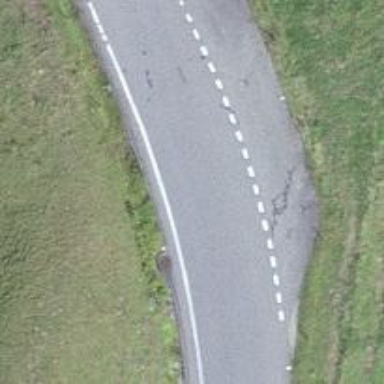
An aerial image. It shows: Passing place on the road.